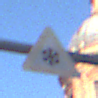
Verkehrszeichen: SchneeOderEisglaette
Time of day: SunriseSunset
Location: Outdoor (Urban)
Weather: PartlyCloudy
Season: NotSpecified
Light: Natural